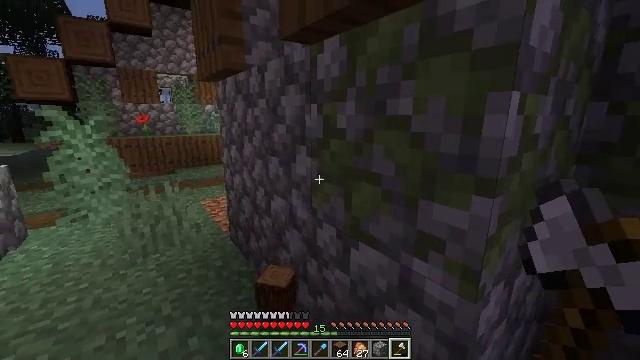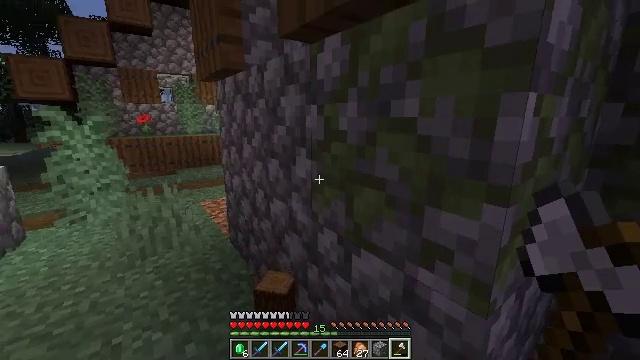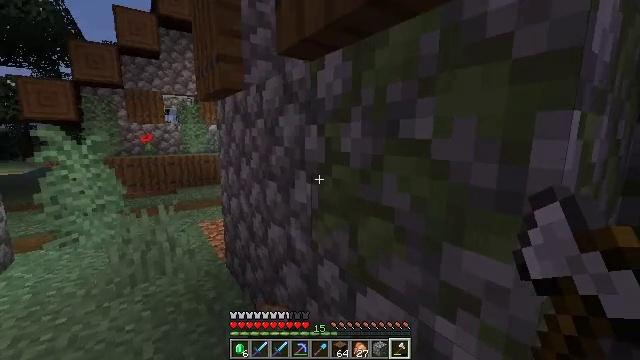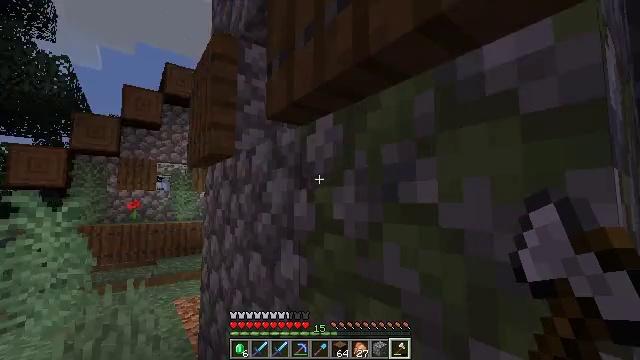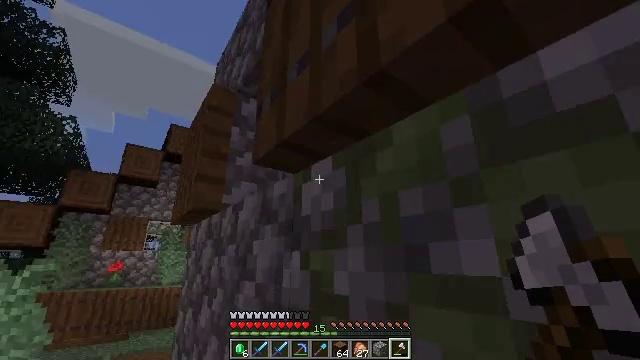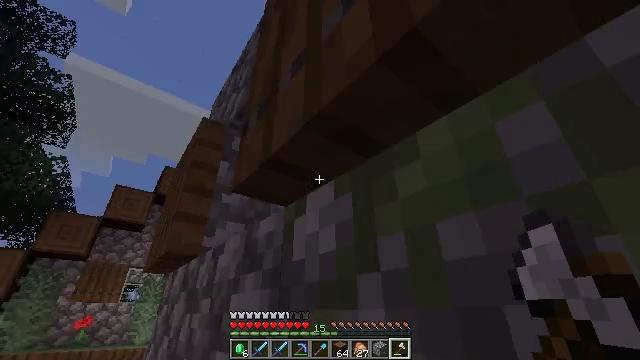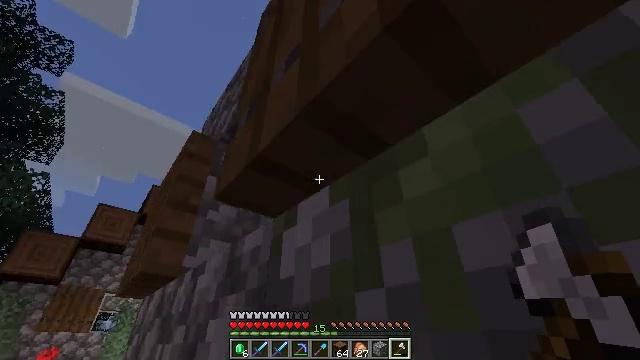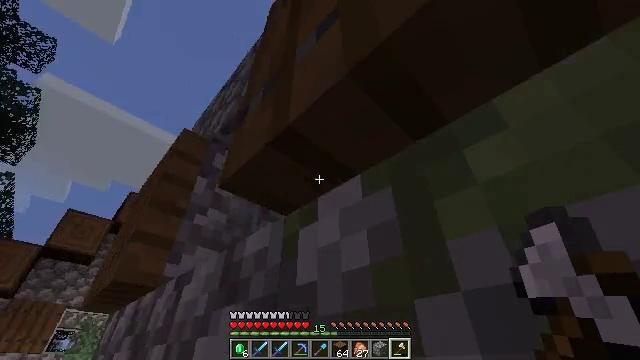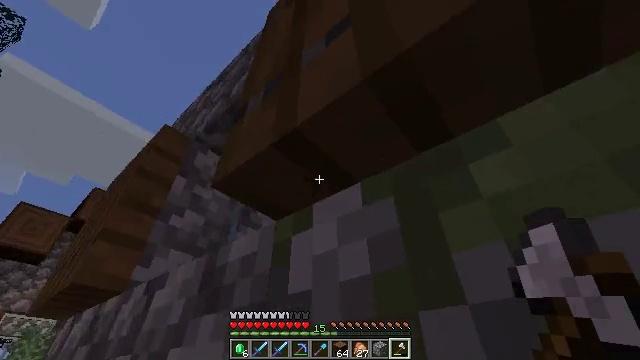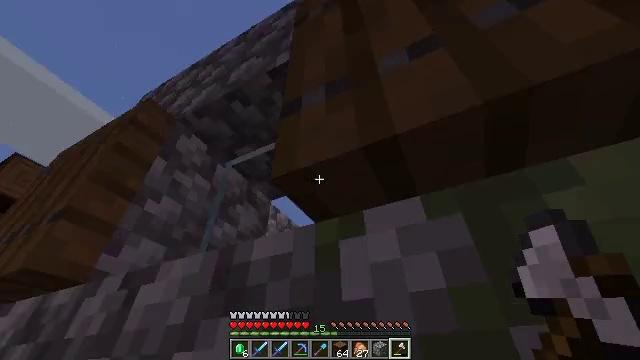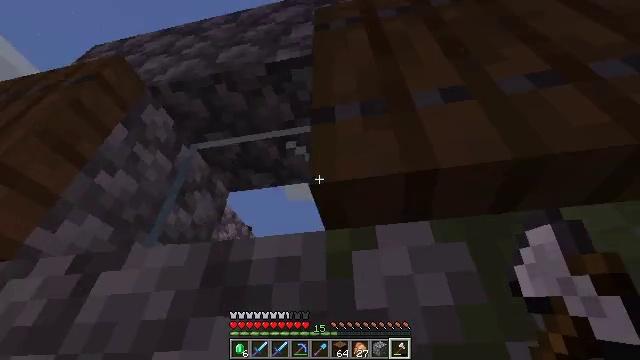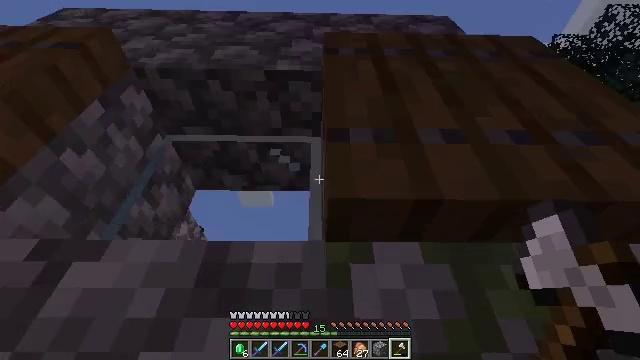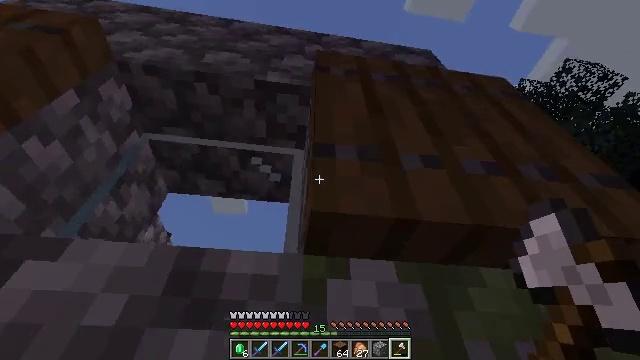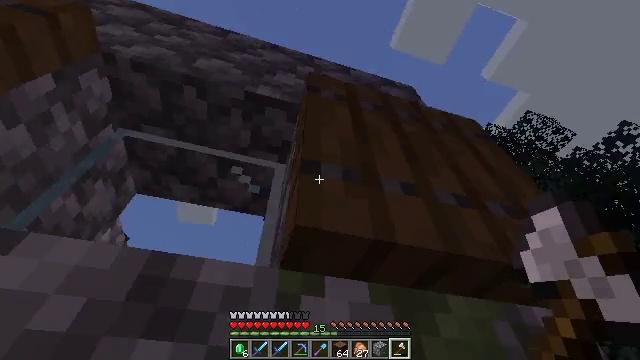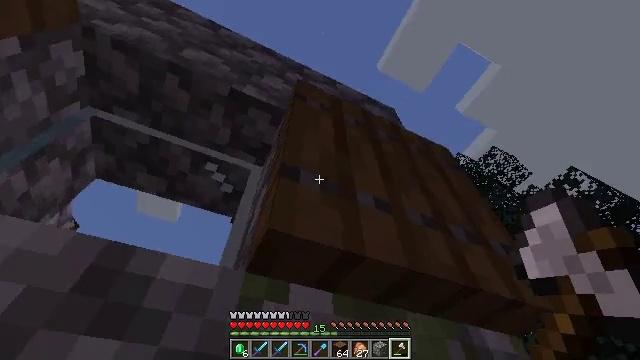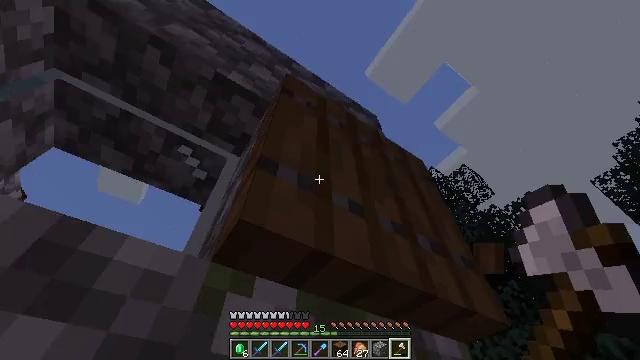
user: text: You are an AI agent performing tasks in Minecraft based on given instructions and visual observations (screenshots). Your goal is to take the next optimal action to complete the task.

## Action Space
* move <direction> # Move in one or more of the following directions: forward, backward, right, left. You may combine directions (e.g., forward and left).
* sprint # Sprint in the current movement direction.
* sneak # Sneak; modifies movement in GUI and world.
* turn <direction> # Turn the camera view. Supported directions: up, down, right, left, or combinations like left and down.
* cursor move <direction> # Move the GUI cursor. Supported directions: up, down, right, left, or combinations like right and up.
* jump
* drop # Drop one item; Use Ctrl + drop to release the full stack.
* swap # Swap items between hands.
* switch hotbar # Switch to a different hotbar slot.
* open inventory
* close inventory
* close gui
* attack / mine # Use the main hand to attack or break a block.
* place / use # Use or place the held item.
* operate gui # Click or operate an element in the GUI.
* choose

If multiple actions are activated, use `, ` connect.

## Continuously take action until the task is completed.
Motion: motion action
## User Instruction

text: Destroy the spruce trapdoor to collect it.
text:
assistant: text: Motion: move forward
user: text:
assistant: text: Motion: move forward, turn up
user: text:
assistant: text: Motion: move forward, turn right and up
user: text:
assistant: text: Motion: move forward, turn up
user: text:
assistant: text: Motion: move forward, turn right and up
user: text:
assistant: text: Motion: turn right and up
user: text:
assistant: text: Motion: move left, turn right and up
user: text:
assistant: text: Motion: move left, turn right and up
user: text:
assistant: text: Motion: move left, turn right
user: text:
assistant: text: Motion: turn right
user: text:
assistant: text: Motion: turn right and up
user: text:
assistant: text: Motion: turn right and up
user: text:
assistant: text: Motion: turn right and up
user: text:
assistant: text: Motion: turn right and up
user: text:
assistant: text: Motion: turn right, attack / mine
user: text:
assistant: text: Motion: turn right and down, attack / mine
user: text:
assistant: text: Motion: turn right and down, attack / mine
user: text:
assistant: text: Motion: turn right, attack / mine
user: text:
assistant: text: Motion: attack / mine
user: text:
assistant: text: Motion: attack / mine
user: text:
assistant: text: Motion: attack / mine
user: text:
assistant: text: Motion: attack / mine
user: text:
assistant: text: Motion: attack / mine
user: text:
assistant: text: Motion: attack / mine
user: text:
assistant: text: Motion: attack / mine
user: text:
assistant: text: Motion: attack / mine
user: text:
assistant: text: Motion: attack / mine
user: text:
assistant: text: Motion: attack / mine
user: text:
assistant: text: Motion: attack / mine
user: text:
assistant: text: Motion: attack / mine